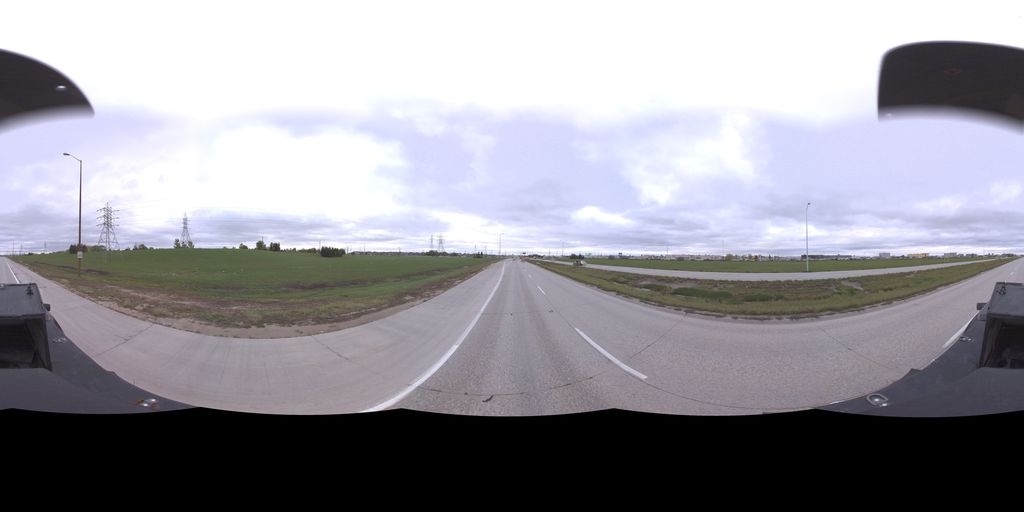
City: winnipeg